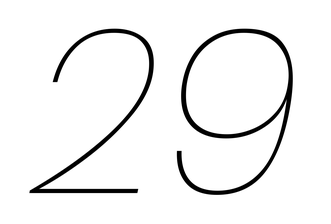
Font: Poppins-ThinItalic